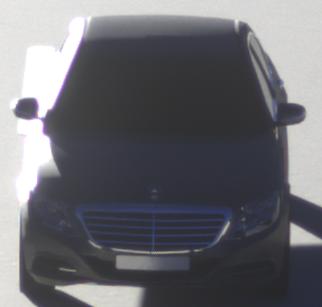
Make: Mercedes-Benz
Model: S 400 HYBRID
Detailed model: S-Class (222) Limousine
Model produced from: 2013/05
Model produced until: 2015/04
Doors: 4
Color: gray
Road condition: dry road
Daytime: sunrise or sunset
Contrast: low contrast